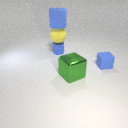
small blue rubber cube to the right of small blue metal cylinder